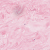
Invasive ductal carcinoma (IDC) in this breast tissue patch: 0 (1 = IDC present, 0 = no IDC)